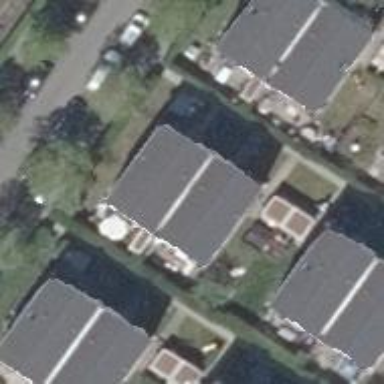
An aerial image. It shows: Semidetached house with gabled roof.